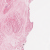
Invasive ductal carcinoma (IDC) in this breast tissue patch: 0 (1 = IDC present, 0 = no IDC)